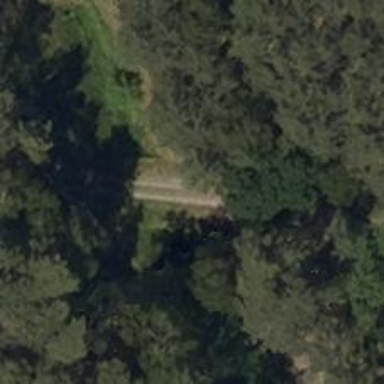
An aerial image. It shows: Track road with grade3 tracktype. The road has bridge.